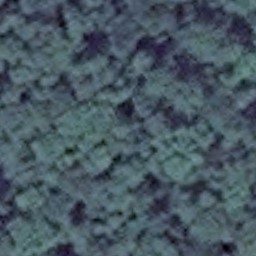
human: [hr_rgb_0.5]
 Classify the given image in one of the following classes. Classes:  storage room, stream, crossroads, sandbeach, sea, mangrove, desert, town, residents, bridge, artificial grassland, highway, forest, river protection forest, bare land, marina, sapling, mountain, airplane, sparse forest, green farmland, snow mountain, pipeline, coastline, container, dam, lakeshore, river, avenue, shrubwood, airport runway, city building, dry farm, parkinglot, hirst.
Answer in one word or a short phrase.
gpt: forest